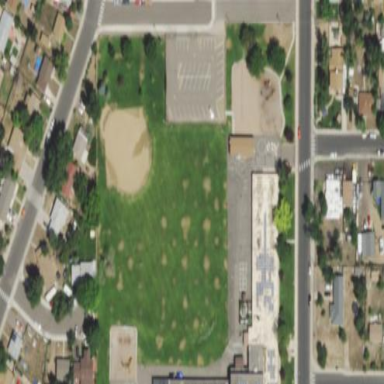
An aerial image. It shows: School.